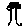
Label: tree